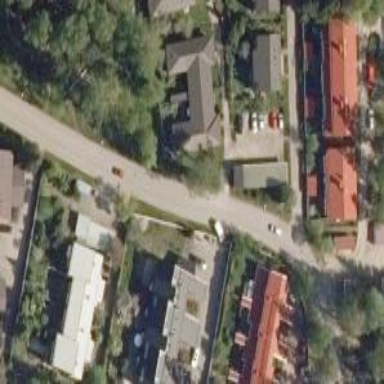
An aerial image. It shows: Charming neighbourhood.